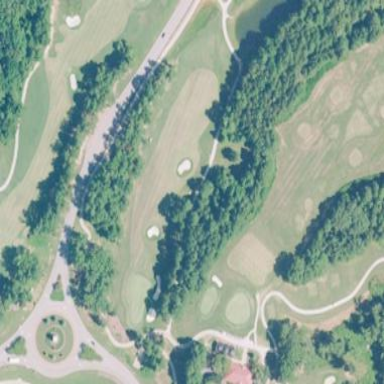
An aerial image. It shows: Golf fairway surrounded by grass.